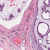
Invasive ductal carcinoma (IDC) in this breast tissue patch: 1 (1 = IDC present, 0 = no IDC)